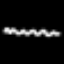
Label: squiggle